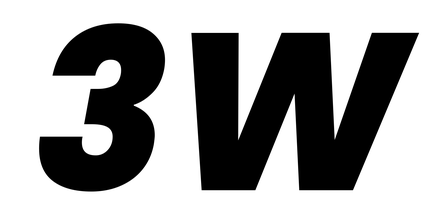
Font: Poppins-ExtraBoldItalic